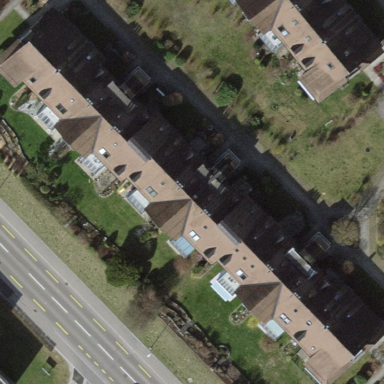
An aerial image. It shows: Gabled roof adorns the apartments building.